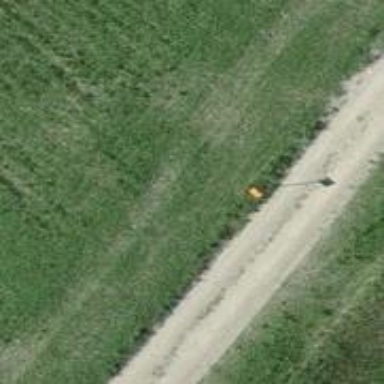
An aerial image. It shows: Pole with roof covering.